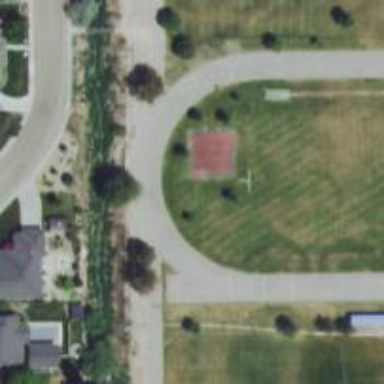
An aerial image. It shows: Asphalt footway leading to track in leisure land.